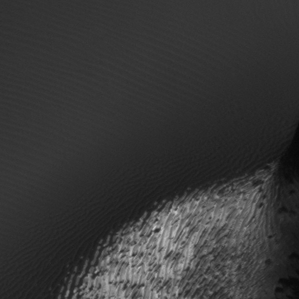
Label: frost